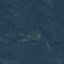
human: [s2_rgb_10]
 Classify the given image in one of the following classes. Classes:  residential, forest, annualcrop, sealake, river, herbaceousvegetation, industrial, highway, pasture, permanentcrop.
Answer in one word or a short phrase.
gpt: Forest